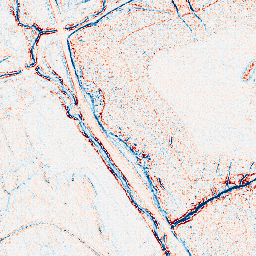
Category: edge_preserving
Decomposition family: bilateral
Decomposition parameters: d: 5
sigma_color: 150
sigma_space: 150
Upsampling method: area
Upsampling parameters: scale: 2
Upsampling scale: 2